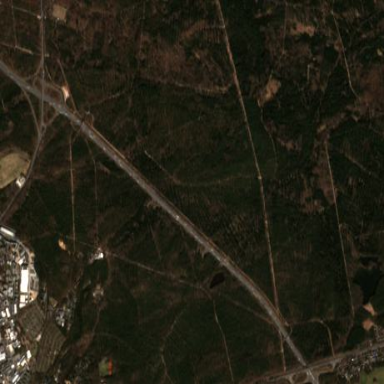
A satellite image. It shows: It's motorway area.